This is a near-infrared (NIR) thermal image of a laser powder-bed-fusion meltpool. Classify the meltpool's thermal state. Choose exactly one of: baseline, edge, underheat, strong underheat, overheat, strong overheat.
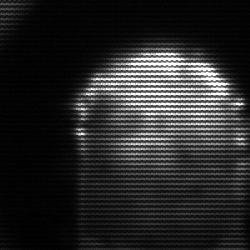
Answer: baseline